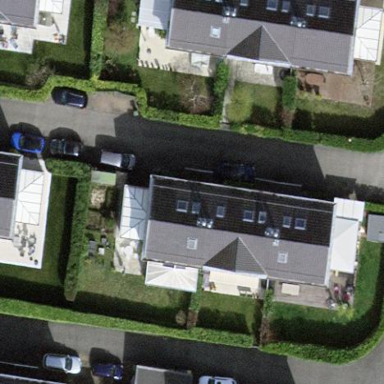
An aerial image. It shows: Garden enclosed by fence.